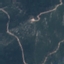
Label: HerbaceousVegetation